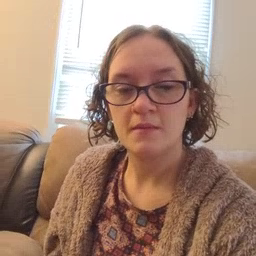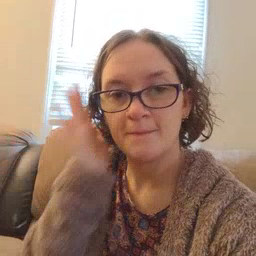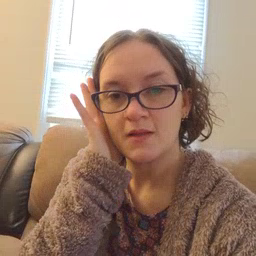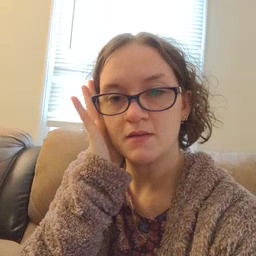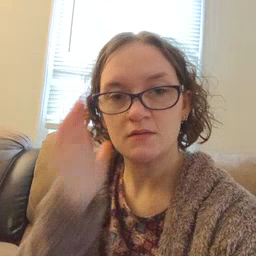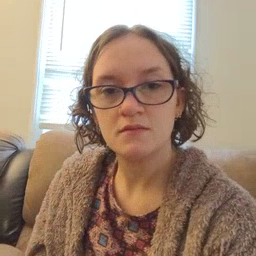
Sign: bed